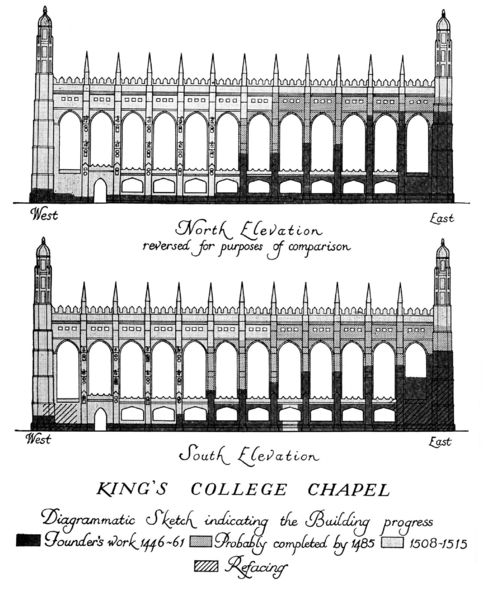
Titel: Kapelle des King´s College, Cambridge/Cambridgeshire
Standort: Cambridge (EU - GB)
Schlagwörter: fenster, skizze, stützen, säule, tür, zeichnung, gebäude, schloss, architektur, norden, kirche, spitzen, turm, ansicht, bogen, fassade, süden, spitz, seitenansicht, bögen, türmchen, türme, illustration, entwurf, schema, plan, streben, bau, legende, grundriss, aufbau, doppel, aufriss, bogenfenster, fialen, neogotisch, fiale, filiale, filialen, chapel, nord, baugeschichte, fassadengestaltung, north, cambridge, college, nordansicht, elevation, kings, kings college, sürdansicht, cambridhe